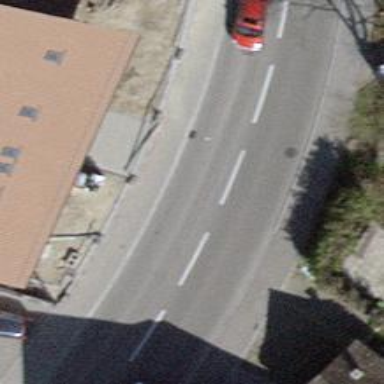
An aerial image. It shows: Tertiary road with asphalt surface and separate sidewalk.